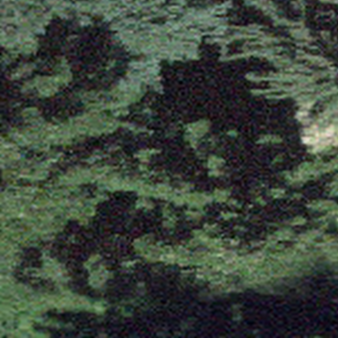
Label: other